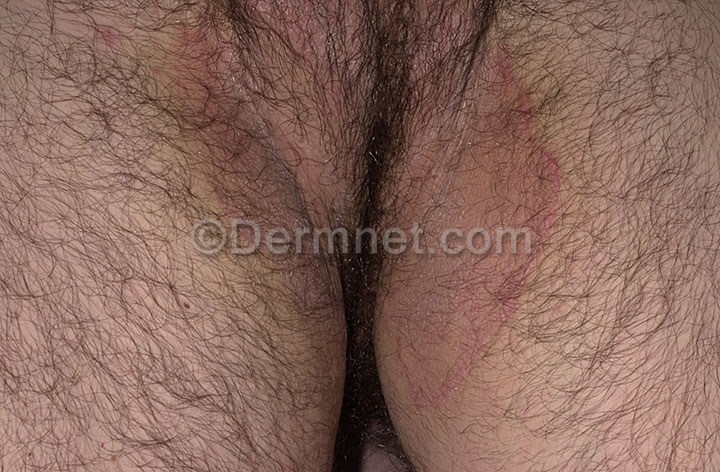
Disease: Tinea Ringworm Candidiasis and other Fungal Infections